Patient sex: F
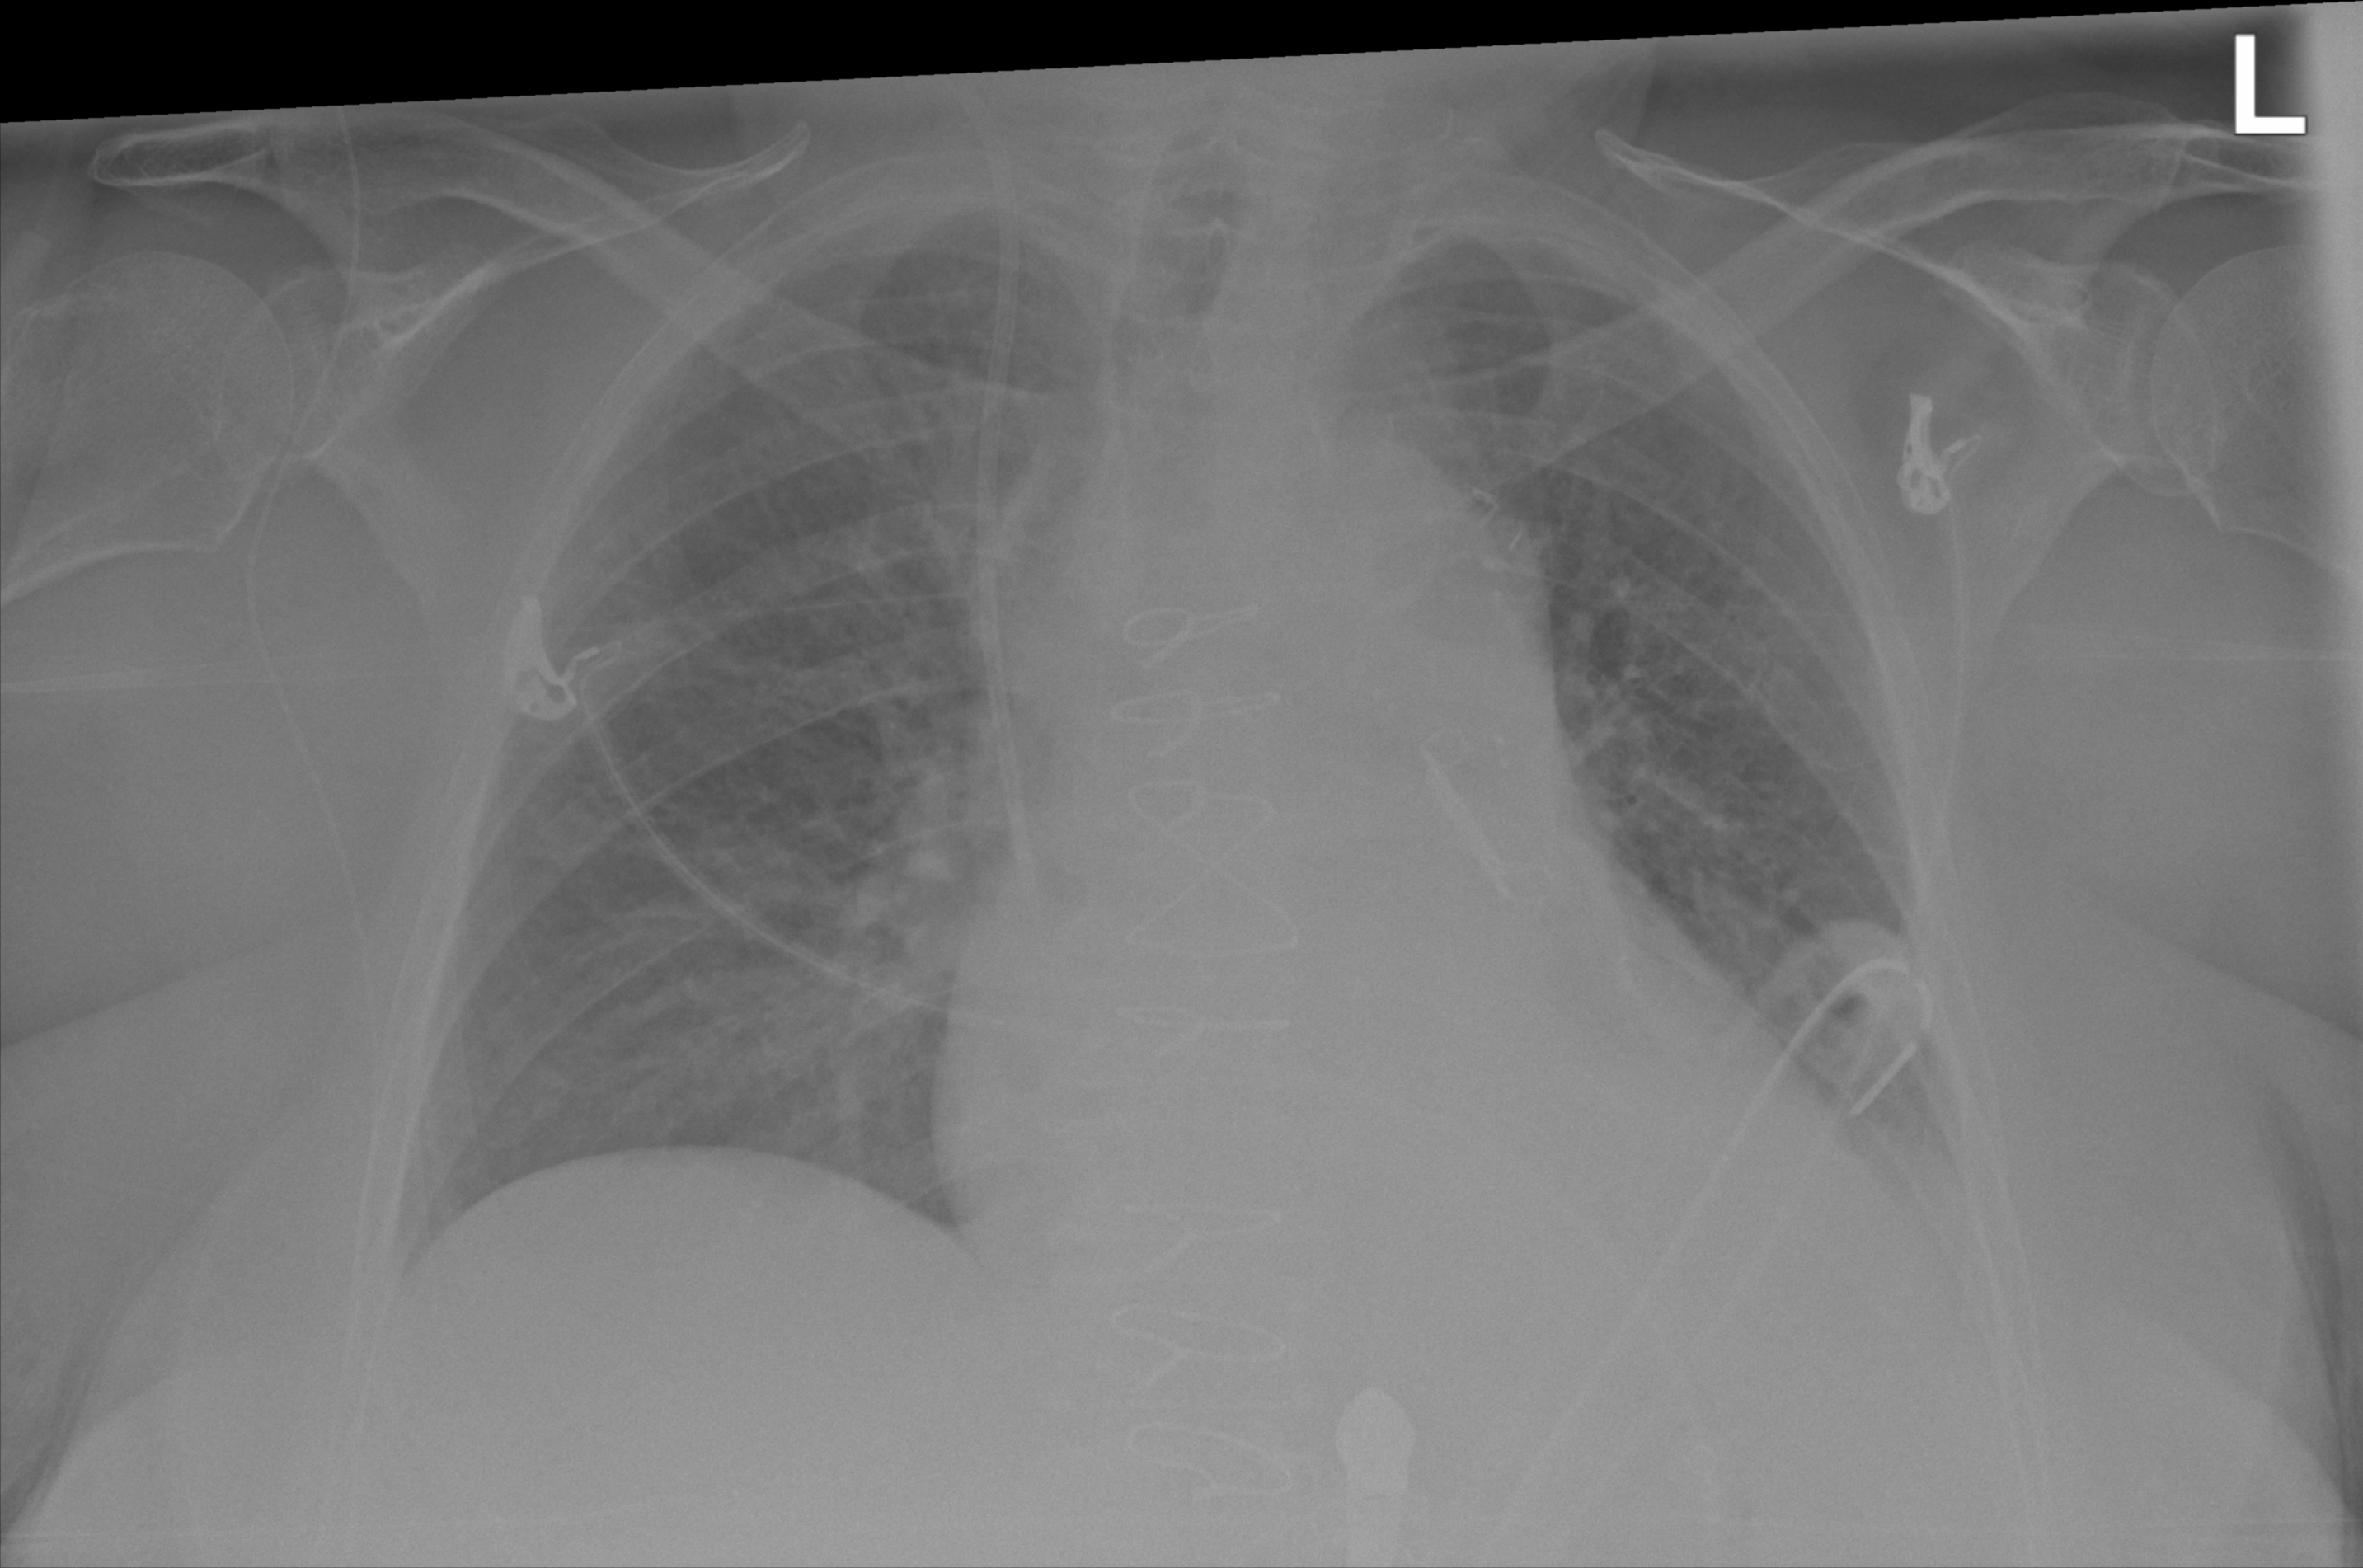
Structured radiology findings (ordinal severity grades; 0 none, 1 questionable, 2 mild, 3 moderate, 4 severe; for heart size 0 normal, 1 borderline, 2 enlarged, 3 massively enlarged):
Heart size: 1
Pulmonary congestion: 2
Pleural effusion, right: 0
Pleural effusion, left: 2
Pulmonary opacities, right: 0
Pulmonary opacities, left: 0
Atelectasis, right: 2
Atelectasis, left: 2